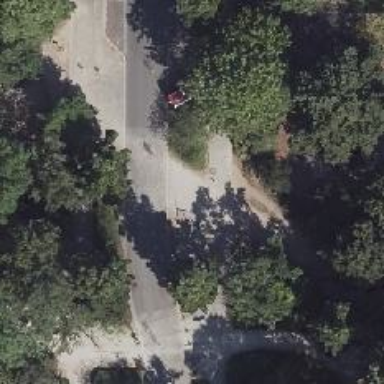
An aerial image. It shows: Unmarked compacted footway crossing with traffic calming table.